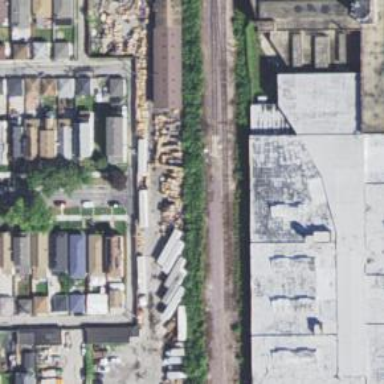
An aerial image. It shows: Abandoned railway siding.